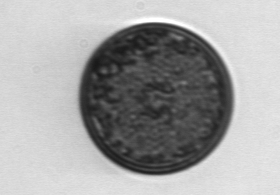
Label: Coscinodiscus